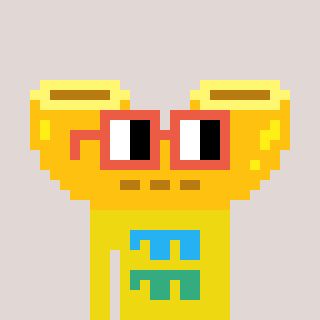
a pixel art character with square orange glasses, a macaroni-shaped head and a yellow-colored body on a warm background